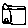
Label: house